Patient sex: M
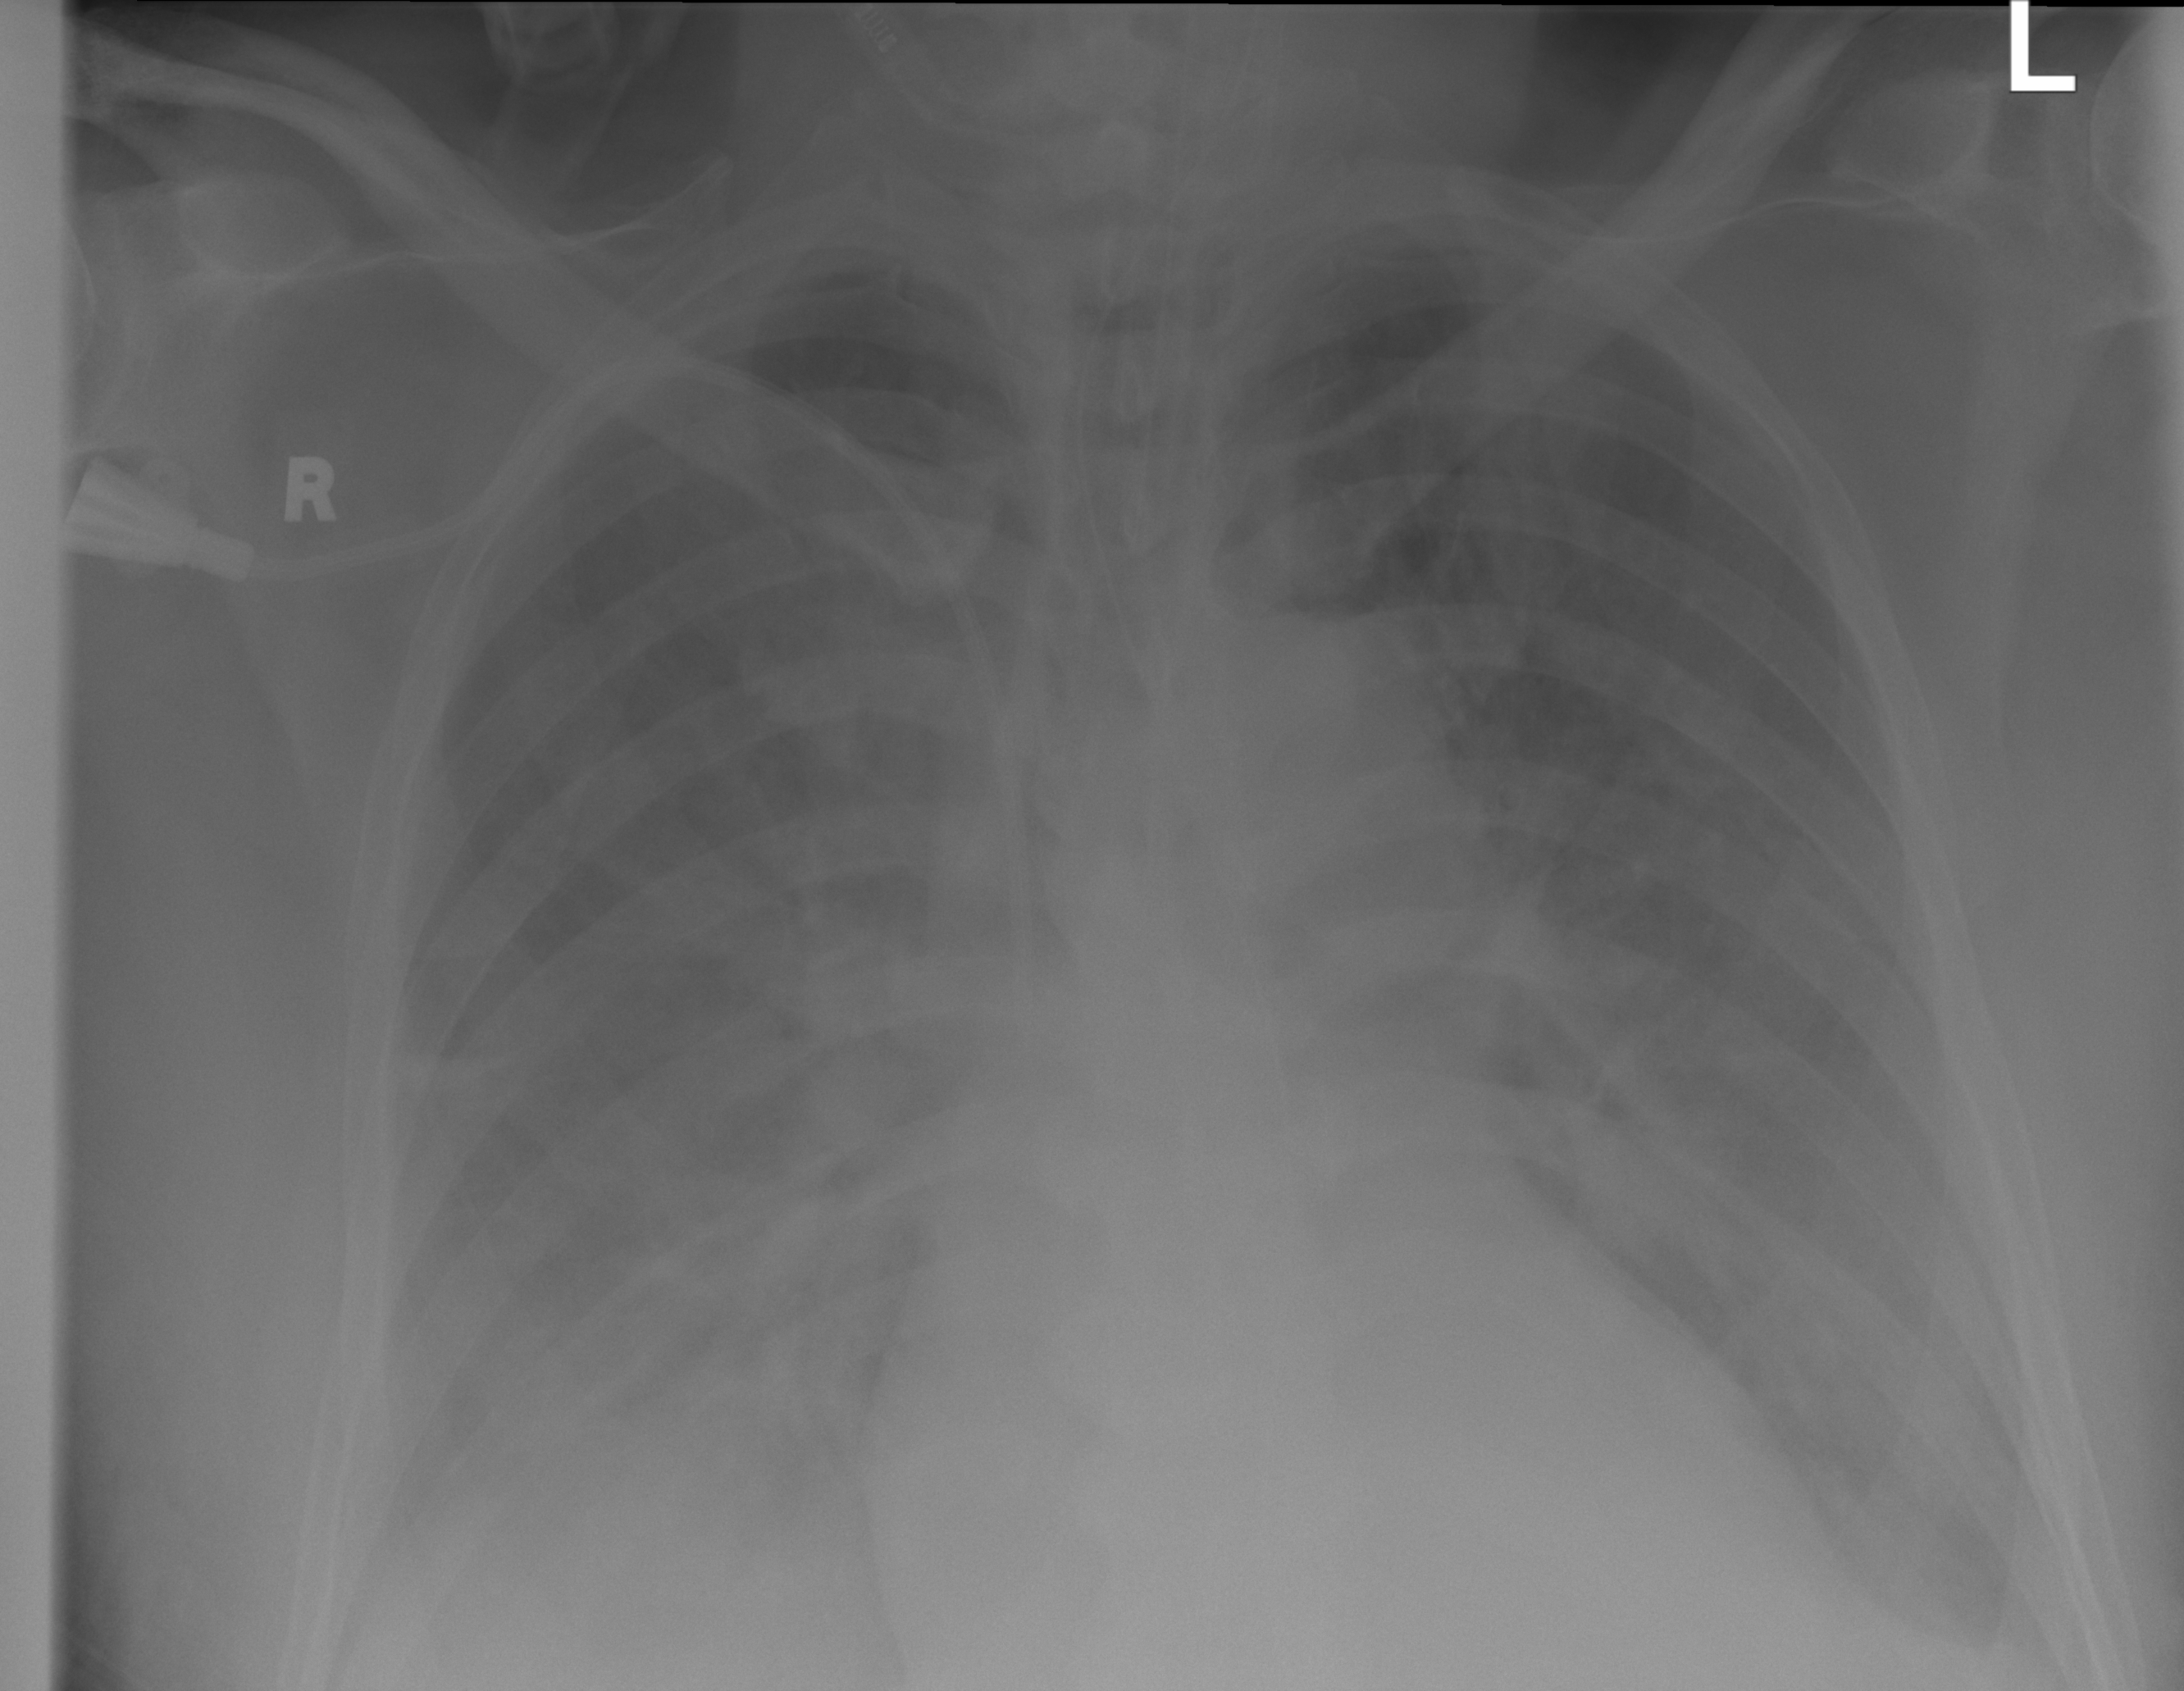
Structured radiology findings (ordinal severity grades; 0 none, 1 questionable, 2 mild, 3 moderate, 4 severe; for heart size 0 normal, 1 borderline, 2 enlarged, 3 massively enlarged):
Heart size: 0
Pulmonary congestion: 0
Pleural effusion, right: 3
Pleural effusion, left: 2
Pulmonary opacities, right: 3
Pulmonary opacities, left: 2
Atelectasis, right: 3
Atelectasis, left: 2